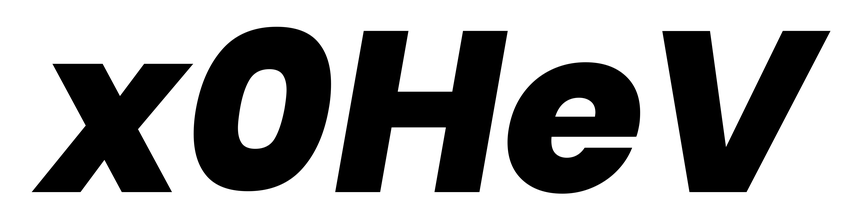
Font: Poppins-ExtraBoldItalic